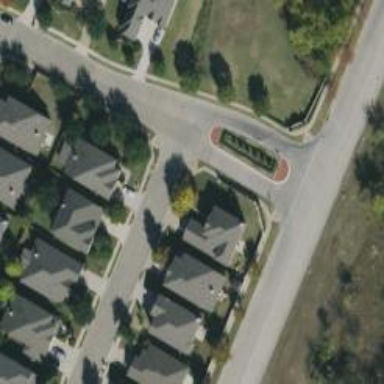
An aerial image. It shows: Residential road.